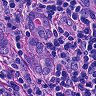
Metastatic tissue present: yes